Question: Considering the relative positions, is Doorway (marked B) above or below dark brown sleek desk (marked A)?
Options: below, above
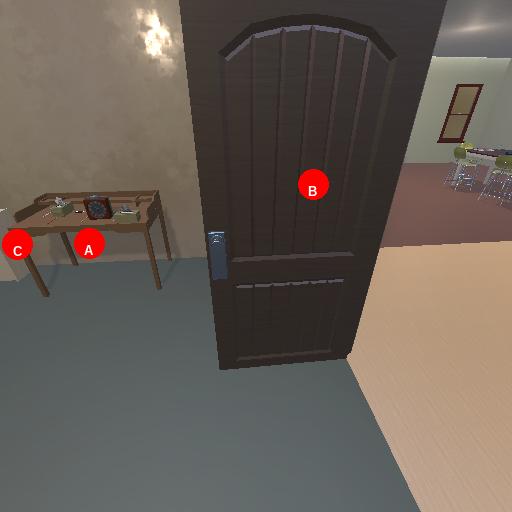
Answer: below